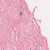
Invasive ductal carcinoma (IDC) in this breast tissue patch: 0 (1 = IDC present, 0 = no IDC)